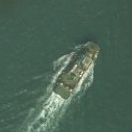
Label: civil